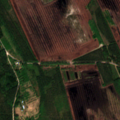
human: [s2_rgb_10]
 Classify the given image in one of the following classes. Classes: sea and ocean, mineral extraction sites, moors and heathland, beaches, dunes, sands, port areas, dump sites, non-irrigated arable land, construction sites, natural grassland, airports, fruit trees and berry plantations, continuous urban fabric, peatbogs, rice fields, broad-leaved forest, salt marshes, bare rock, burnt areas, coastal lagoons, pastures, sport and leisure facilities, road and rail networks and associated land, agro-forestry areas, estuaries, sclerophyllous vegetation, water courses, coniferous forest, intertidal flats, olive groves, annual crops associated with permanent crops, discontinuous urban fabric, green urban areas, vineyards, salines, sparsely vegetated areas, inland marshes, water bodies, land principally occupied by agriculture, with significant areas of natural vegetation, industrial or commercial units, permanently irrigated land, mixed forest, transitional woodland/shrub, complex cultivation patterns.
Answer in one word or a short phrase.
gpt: mixed forest, peatbogs